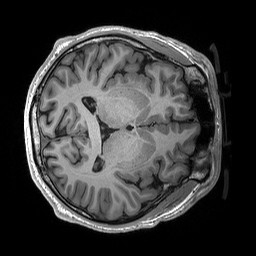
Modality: T1w
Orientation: axial
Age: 22
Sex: male
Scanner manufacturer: siemens
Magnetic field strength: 3 T
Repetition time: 2.53 s
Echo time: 0.00227 s